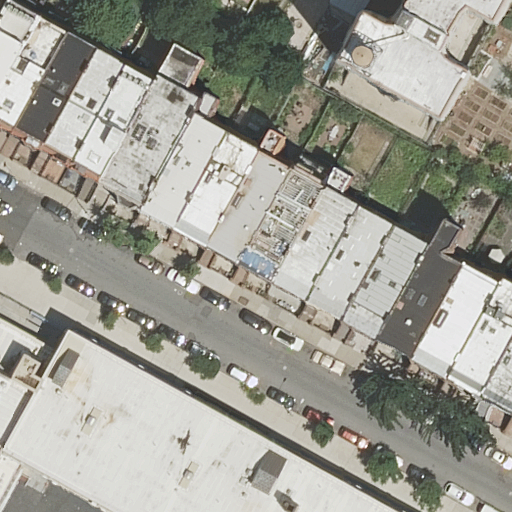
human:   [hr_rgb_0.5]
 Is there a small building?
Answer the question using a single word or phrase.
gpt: yes

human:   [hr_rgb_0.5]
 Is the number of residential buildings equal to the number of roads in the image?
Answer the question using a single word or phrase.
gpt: no

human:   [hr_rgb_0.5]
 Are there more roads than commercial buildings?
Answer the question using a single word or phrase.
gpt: yes

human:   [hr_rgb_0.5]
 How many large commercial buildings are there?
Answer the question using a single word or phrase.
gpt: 0

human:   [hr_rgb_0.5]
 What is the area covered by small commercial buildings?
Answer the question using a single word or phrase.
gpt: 0m2

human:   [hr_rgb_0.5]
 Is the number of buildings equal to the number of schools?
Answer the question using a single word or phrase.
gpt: no

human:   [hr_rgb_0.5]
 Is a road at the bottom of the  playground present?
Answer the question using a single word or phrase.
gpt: no

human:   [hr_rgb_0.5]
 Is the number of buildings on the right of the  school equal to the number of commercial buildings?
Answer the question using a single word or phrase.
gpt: no

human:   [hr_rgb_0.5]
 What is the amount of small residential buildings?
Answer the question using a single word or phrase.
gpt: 3

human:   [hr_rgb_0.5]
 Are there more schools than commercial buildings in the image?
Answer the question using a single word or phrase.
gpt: yes

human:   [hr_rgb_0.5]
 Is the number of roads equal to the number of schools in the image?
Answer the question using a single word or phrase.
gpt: yes

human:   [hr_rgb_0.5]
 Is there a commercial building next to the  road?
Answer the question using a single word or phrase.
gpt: no

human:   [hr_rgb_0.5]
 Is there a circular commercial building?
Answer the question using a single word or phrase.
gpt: no

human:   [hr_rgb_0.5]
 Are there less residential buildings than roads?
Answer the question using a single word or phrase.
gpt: no

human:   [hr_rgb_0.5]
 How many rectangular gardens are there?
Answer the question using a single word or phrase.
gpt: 1

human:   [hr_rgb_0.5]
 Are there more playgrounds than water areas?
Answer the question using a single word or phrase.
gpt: yes

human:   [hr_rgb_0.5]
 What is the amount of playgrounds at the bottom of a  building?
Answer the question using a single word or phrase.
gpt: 1

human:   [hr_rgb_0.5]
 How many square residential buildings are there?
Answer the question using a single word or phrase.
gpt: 0

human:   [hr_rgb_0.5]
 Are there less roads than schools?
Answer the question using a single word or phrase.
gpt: no

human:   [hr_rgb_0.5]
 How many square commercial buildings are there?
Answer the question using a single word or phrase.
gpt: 0

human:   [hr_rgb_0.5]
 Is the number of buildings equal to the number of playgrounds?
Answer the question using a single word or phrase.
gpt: no

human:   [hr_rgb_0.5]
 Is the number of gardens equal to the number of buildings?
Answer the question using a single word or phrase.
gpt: no

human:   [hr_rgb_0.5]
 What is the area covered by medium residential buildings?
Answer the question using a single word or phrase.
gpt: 2963m2

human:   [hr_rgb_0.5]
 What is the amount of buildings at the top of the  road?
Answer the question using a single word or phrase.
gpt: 16

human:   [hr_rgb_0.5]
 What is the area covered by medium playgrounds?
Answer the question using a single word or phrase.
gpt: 0m2

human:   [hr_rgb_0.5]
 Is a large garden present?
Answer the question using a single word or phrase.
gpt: yes

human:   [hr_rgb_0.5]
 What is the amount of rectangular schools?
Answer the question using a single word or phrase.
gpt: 0

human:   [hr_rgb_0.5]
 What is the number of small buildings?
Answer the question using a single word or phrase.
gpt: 3

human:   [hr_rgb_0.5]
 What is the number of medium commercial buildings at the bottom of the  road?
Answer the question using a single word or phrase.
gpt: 0

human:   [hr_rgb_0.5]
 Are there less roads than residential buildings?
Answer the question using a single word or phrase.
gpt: yes

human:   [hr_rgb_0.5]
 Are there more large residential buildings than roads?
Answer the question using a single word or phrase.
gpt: no

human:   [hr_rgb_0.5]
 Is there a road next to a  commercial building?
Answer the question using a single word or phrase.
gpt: no

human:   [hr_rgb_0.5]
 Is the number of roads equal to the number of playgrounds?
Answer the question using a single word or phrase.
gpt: yes

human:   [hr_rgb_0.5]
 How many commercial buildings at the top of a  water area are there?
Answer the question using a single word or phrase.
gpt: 0

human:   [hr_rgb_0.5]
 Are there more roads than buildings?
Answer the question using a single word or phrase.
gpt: no

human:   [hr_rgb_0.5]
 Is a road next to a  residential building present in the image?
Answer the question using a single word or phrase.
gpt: yes